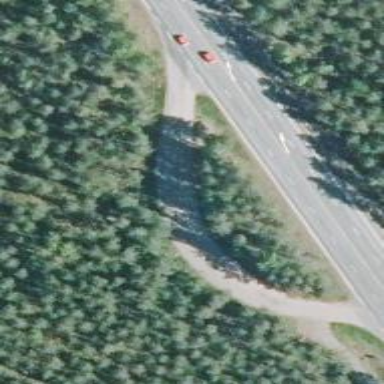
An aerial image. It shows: Rest area on the road.